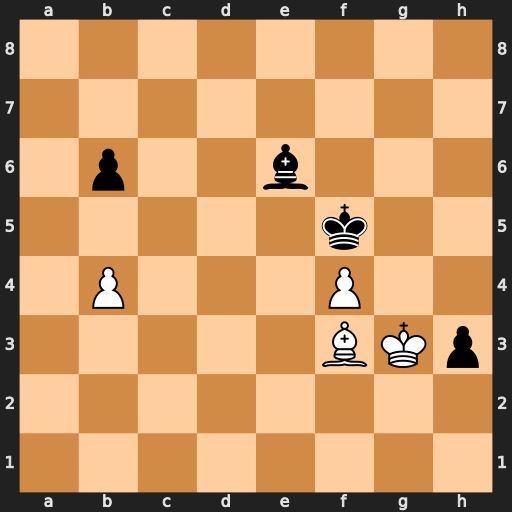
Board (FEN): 8/8/1p2b3/5k2/1P3P2/5BKp/8/8
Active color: w
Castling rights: -
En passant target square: -
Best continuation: Bg4+ Ke4 Bxe6